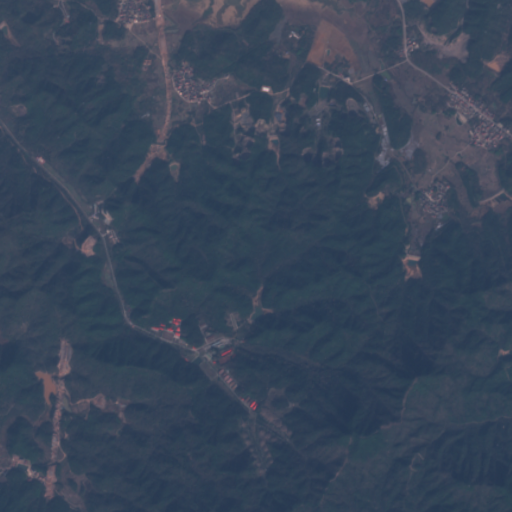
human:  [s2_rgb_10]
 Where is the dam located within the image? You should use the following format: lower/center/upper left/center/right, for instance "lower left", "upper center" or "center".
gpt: The dam is located in the center right of the image.
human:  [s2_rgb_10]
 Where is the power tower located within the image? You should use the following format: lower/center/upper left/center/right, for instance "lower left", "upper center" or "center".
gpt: The power tower is located in the right of the image.
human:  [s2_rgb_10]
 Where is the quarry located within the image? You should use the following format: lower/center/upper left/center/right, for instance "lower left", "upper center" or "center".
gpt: The quarry is located in the upper right of the image.
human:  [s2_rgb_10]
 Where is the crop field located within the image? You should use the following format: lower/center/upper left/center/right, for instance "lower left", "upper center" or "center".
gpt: There is no crop field in the image.